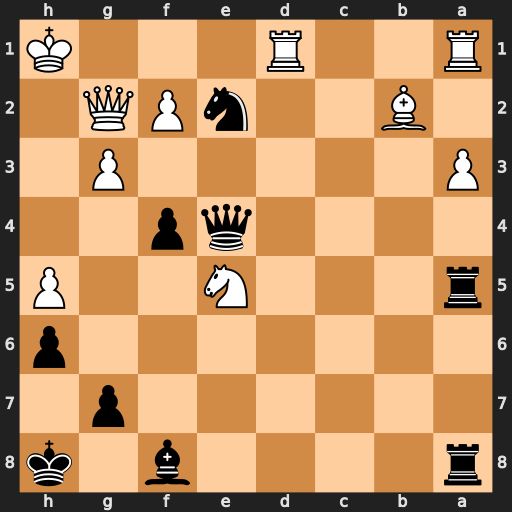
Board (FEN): r4b1k/6p1/7p/r3N2P/4qp2/P5P1/1B2nPQ1/R2R3K
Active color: b
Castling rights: -
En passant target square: -
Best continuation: Rxe5 Qxe4 Rxe4